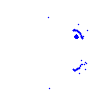
Particle: proton